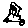
Label: car